Question: I am just about to introduce bundle version to one product (.net c#) into AssemblyInfo.cs file and I have a question if is possible to create new assembly info parameter (BundleVersion), which could bring the defined version number into .dll details, similar as AssemblyFileVersion (file version visible metadata).
The problem is that when I try to use AssemblyMetadata
'''
[assembly: AssemblyMetadata("BundleVersion", "1.0")]
'''
this attribute is not visible in file -> Properties -> Details
Does anyone know how to "make" it visible?
The point of everything is to make the same bundle version across the products, which can talk to each other (something similar as dependency version).
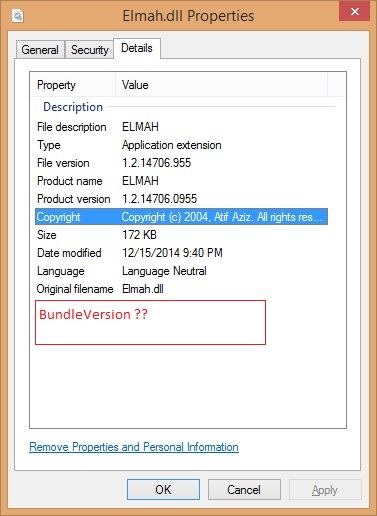
Answer: I don't think it is possible.
First, those properties are embedded in the .NET assembly header, not the Windows file properties. So it isn't directly accessible in Windows. Another thing is, you need to change that 'File Properties' window by hand.
You can get and set the properties (see <URL>, but adapting that window needs some hard code win32 programming, which is too much I guess.
The only suggestion I have left is: put the value in one of the properties already available and used in Windows. That's your best and easiest option.